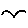
Label: bird